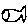
Label: fish